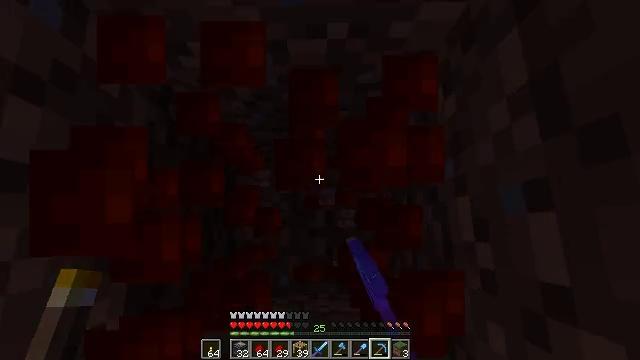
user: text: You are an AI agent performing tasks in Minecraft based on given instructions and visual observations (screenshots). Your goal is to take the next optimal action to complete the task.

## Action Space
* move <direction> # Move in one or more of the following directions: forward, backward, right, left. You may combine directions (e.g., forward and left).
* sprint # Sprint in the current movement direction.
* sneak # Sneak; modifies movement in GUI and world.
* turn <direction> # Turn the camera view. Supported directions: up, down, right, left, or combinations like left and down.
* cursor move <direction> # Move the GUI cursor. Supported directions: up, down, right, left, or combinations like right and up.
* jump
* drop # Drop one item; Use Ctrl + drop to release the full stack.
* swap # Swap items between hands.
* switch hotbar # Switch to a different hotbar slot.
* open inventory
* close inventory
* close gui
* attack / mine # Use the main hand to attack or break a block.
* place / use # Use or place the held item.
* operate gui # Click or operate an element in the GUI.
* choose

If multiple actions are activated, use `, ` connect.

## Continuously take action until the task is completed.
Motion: motion action
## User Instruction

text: Find and mine the redstone block.
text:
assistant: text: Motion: attack / mine